Question: Sometimes pinning a DataTip in Visual Studio 2010 is not very easy using the mouse, e.g:

If the DataTip is very long (as shown above), it can be quite tricky to move the mouse cursor from the variable to the "pin" icon. Sometimes the DataTip will disappear as soon as the mouse is moved outside of the DataTip area.
Is there an easy way to pin DataTips, e.g. a keyboard shortcut?
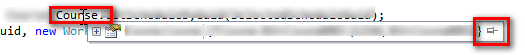
Answer: (In addition to Werolik's answer)
It seems, that by default no keyboard shortcut is defined to pin a DataTip. But it is possible to define a custom shortcut:
- - -